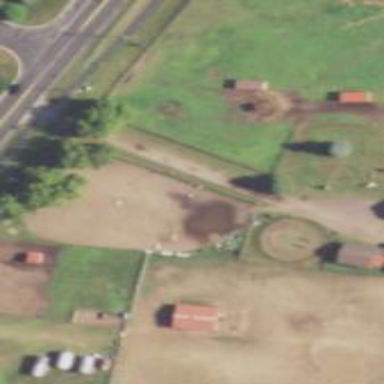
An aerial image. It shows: Equestrian pitch for leisure land sports.